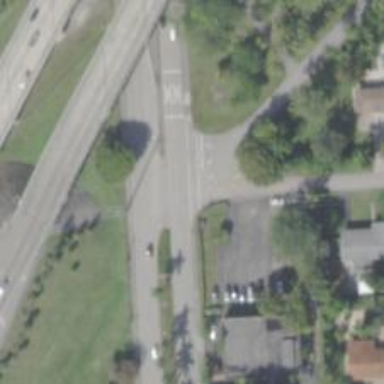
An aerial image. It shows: Asphalt footway with uncontrolled crossing marked by lines.